Interaction volume radius: 10 \u00c5
Interaction volume height: 35 \u00c5
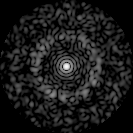
Disorder parameter: 0.8237